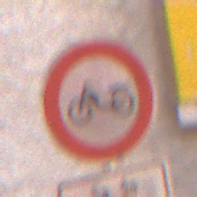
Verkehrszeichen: VerbotMofas
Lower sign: ZeitangabenMitBeschraenkungAufWochentage9
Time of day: MorningAfternoon
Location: Outdoor (Urban)
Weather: Clear
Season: NotSpecified
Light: Natural